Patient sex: F
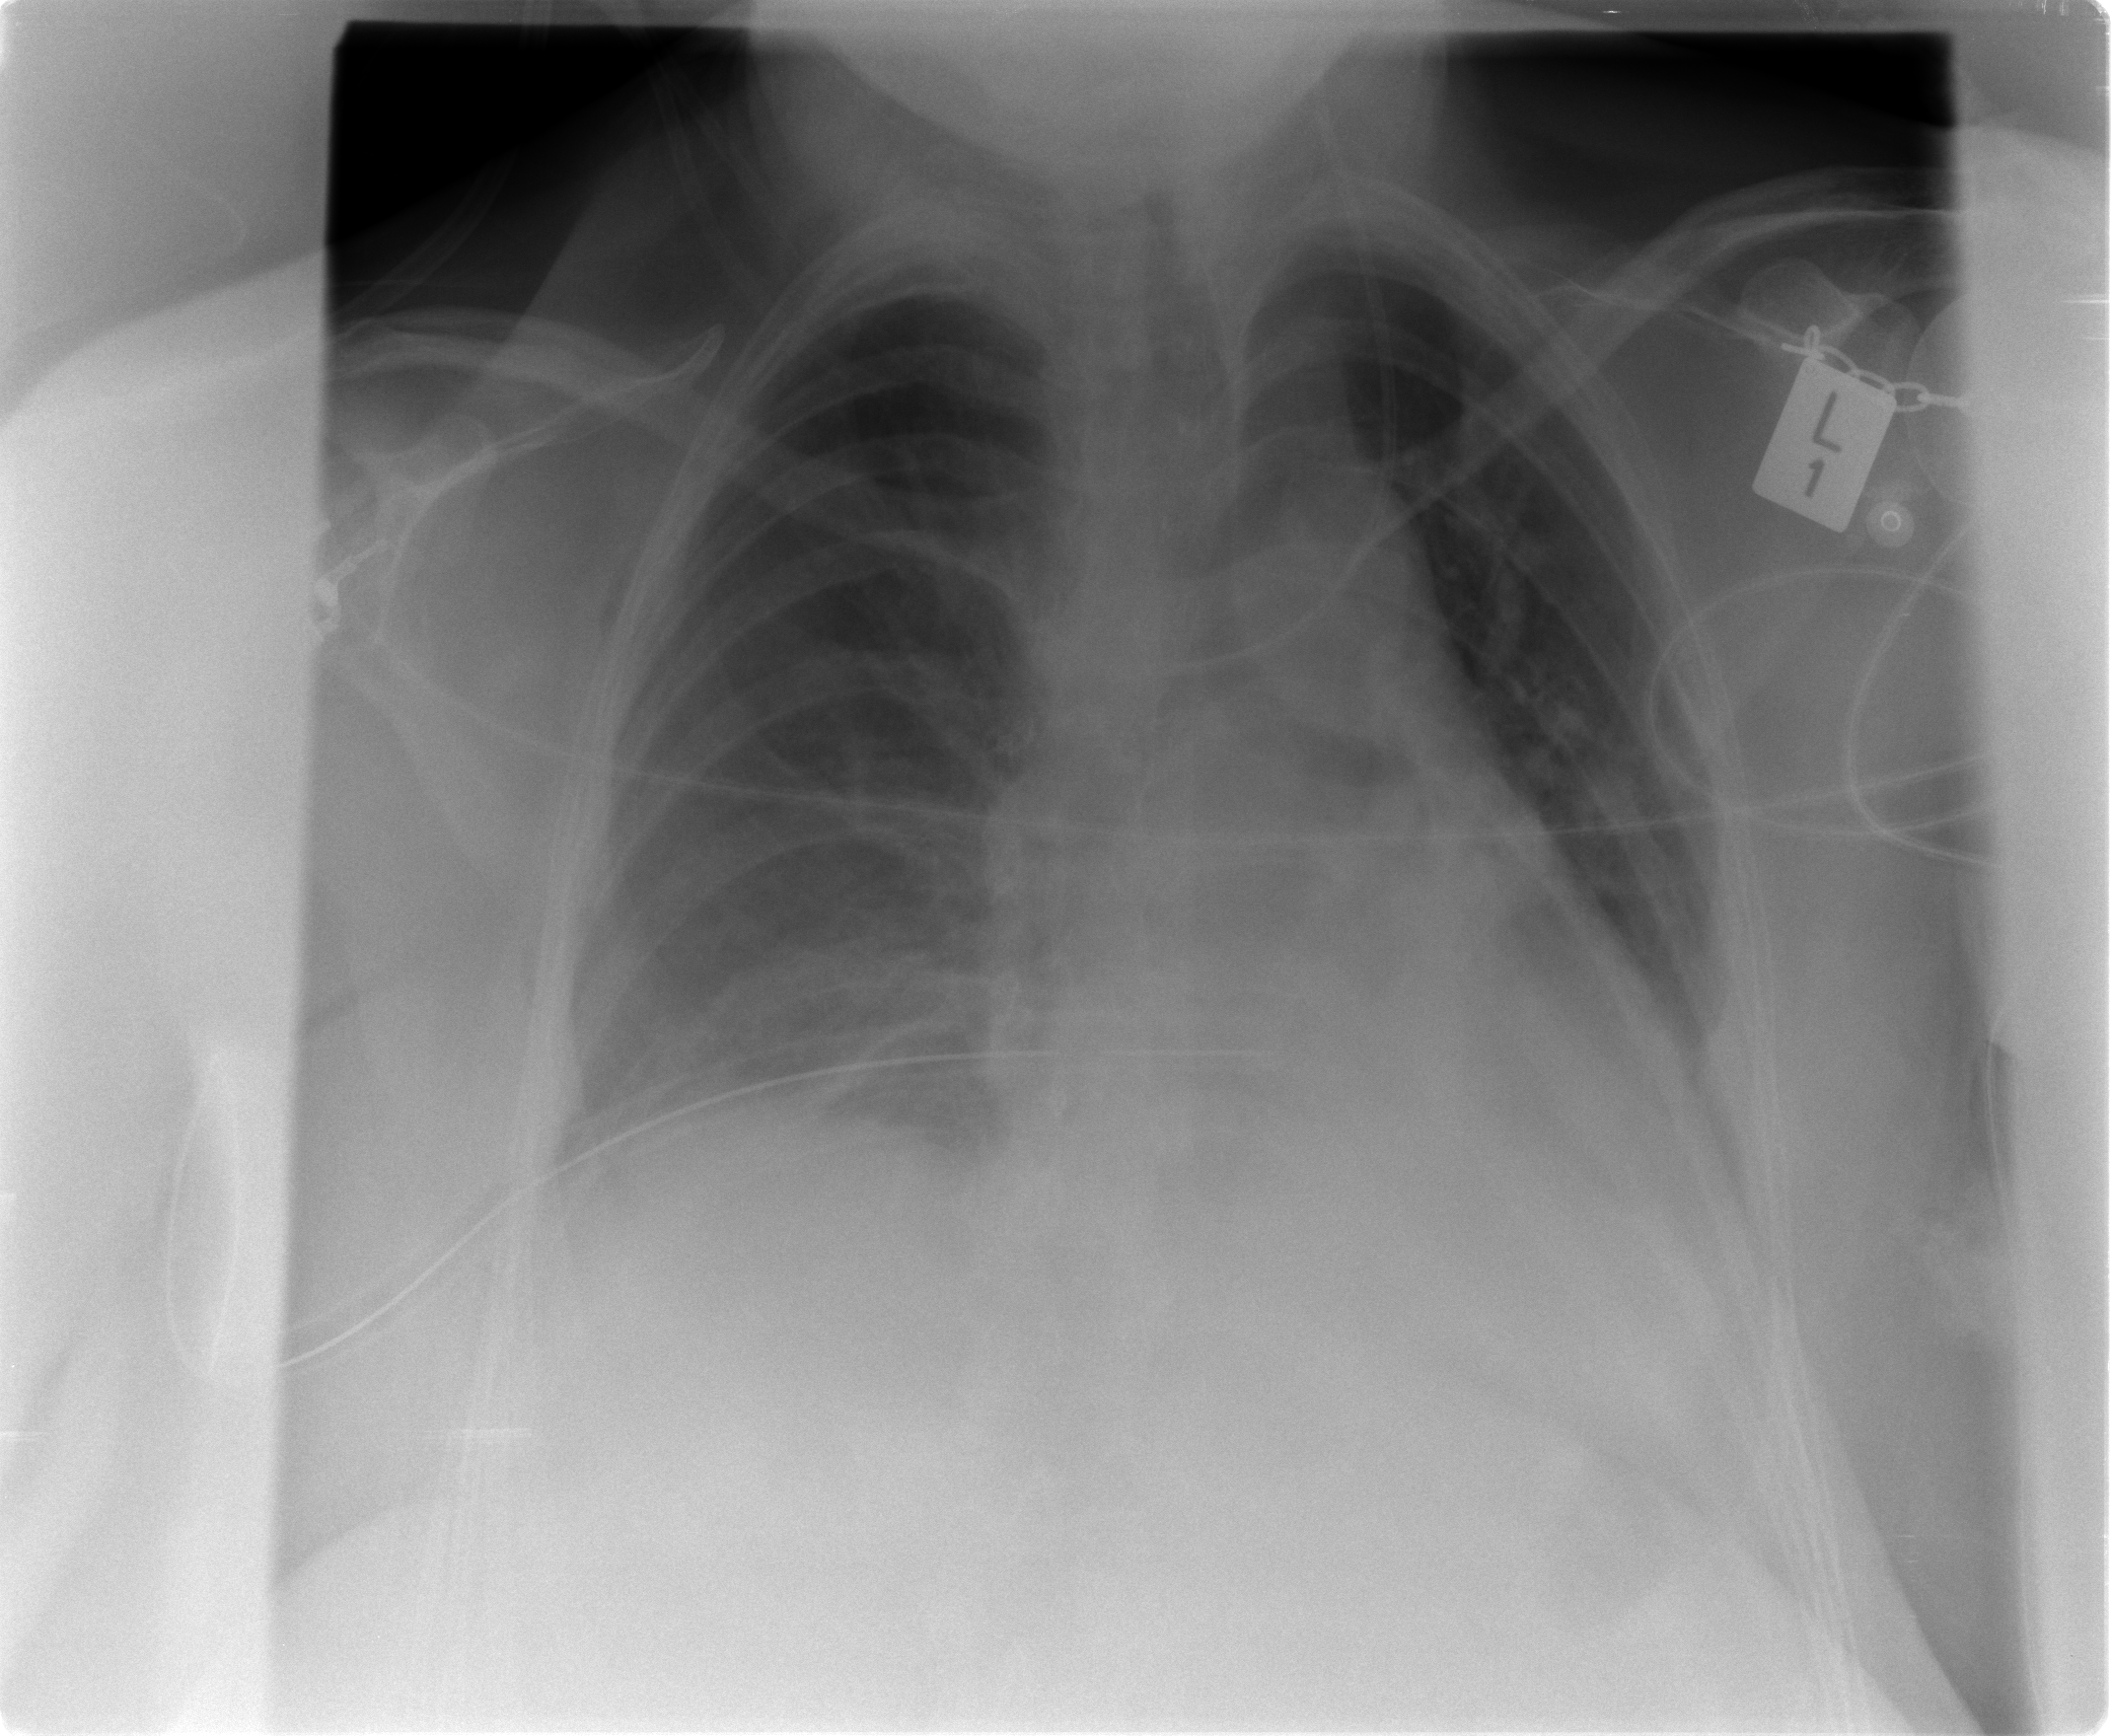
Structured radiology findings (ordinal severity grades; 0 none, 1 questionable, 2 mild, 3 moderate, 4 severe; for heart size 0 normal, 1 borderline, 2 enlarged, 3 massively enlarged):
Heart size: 0
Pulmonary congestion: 2
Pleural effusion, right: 2
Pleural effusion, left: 2
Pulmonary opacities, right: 0
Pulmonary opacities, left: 0
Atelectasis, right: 2
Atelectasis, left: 2